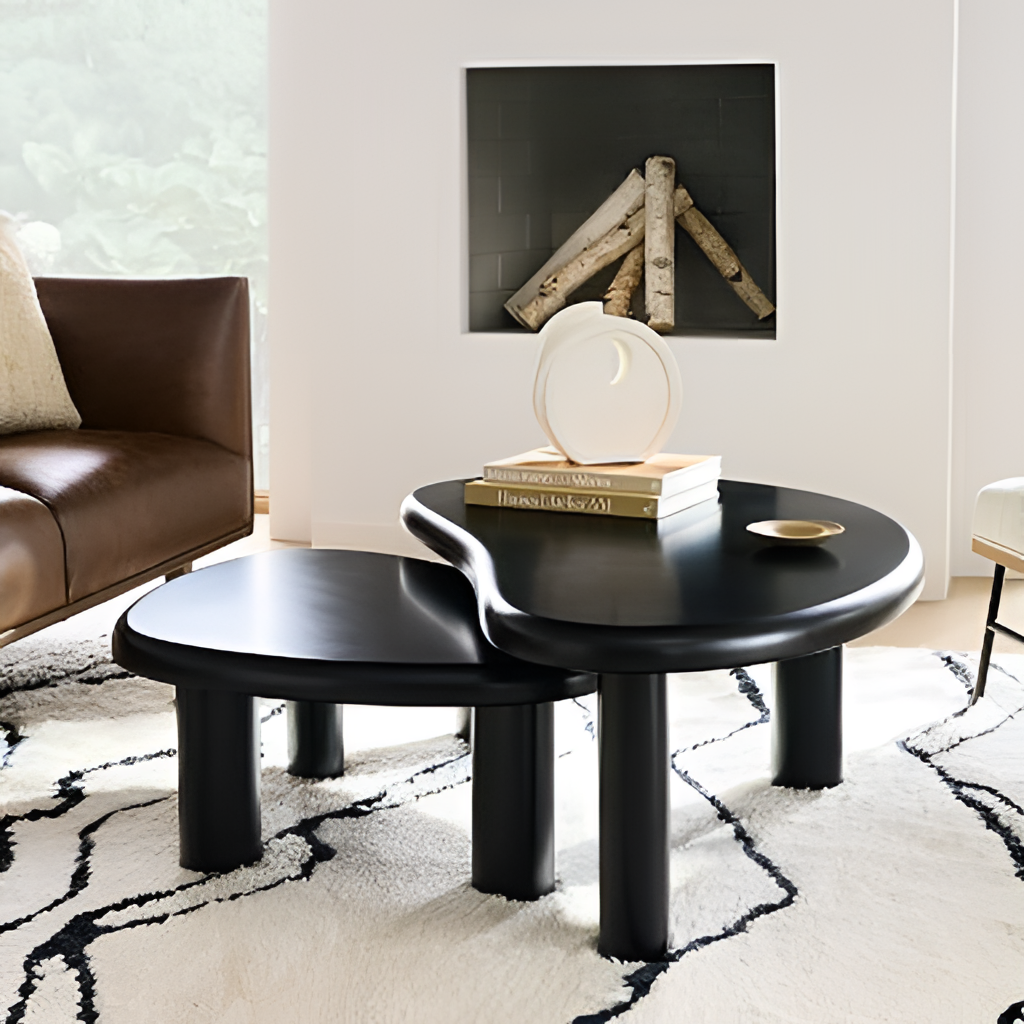
wood coffee table, living room, wood flooring, with smooth pattern, white paint wallpaper, with solid pattern, contemporary